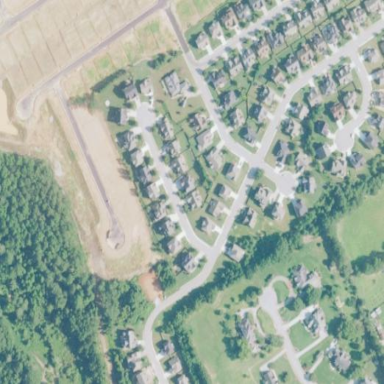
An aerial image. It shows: Residential area composed of single-family homes.